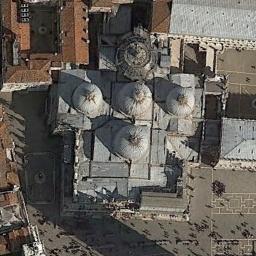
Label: palace